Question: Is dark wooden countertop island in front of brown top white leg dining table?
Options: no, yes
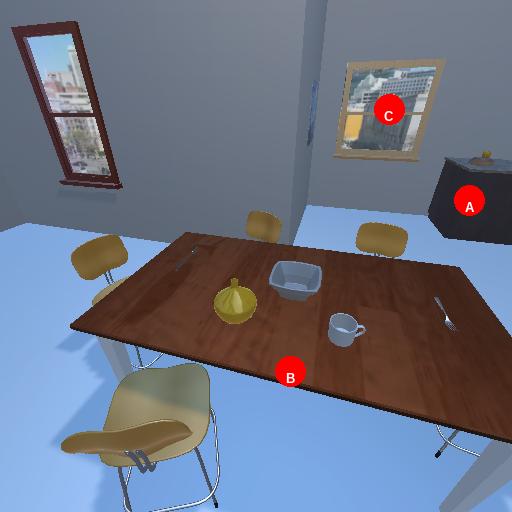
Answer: no